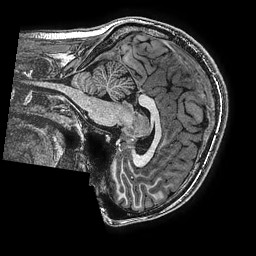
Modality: T1w
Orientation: sagittal
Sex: male
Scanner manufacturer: ge
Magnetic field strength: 3 T
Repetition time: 0.00766 s
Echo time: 0.003476 s